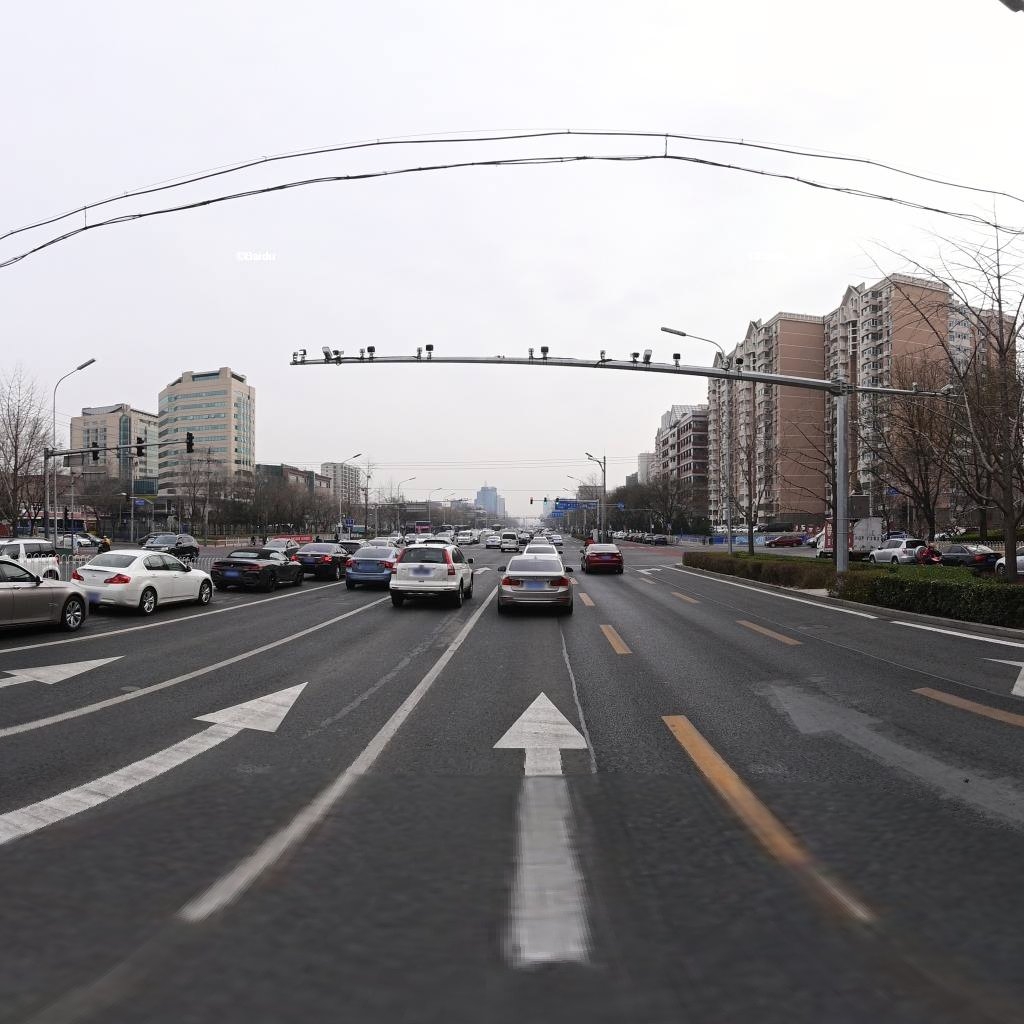
Region: Haidian
Road damage annotations: longitudinal patch, longitudinal patch, manhole cover